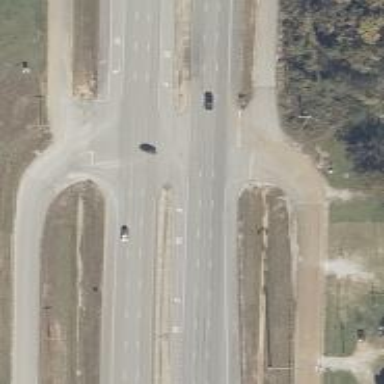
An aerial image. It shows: Asphalt road designated as trunk highway.